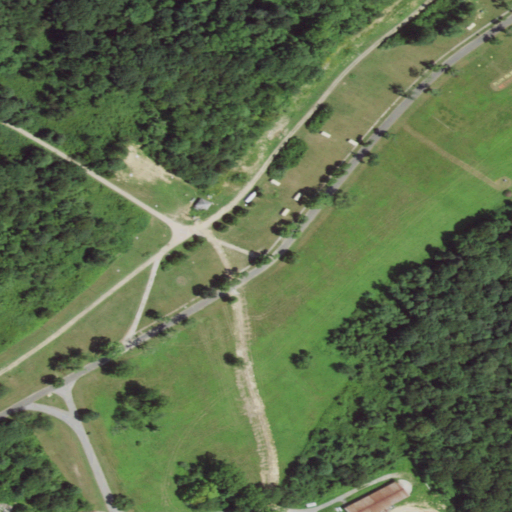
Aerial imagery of island in New York named Plum Island containing deciduous forest, grassland, low intensity development, open development, mixed forest, and medium intensity development